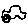
Label: car